Question: My ASP.NET web application writes to a local file. On my dev server it works fine, but when hosted I get a Security Exception at the line of code which writes.

I googled around and found explanations regarding trust level the web.config. Does changing the trust level have any negative impact on security? Is this the only way to resolve this?
Thanks for any help.
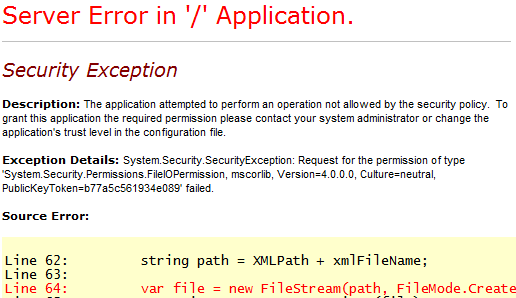
Answer: Think about it, in a hosting environment, if was allowed to write outside the root site directory, everone could write data inside the directory of another site. Well, this was a major security problem and Microsoft pressed every hosting provider to change trust level to <URL> for this specific reason. Of course your dev machine could be changed to trust everything you like, but this will never happen in a real hosting scenario